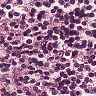
Metastatic tissue present: no